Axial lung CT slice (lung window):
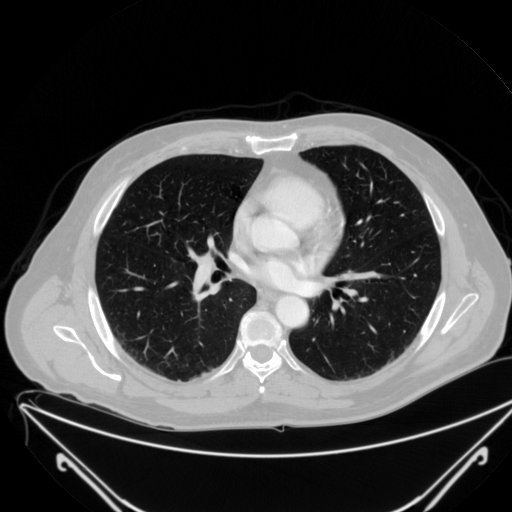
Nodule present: no